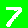
Digit: 7